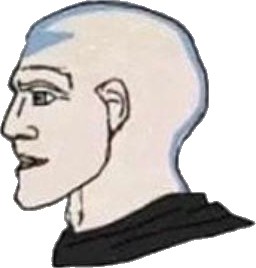
Label: 4_Yes_Chad